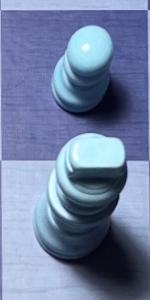
Label: King_White